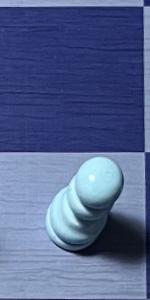
Label: Pawn_White